Question: I'm making a game in C# and XNA 4.0 and I want to use a texture to show players a screenshot of each level in the level select menu.

Since I'm only using one texture, I need to load a new one every time that the player highlights a new option on the menu. I do so with code similar to the following:
'''
Texture2D levelTexture;
if(user.HighlightsNewOption)
{
//Notice that there is no form of unloading in this if statement
string file = levelSelectMenu.OptionNumber.ToString();
levelTexture = Content.Load<Texture2D>(file);
}
'''
However, I fear that this current setup will cause memory usage issues. Would this problem be solved by unloading the texture first and then loading the new one? If so, how can I do this?
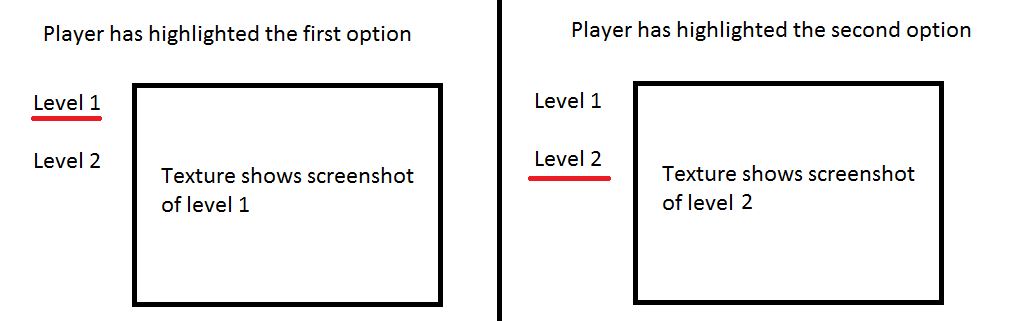
Answer: You can't unload a single texture. However you can unload an entire 'ContentManager' instance's contents all at once using 'ContentManager.Unload()'.
The way I approached memory management in XNA is to modularize the game screens and menus into components. Each gets their own 'ContentManager' instances, unloading them when no longer needed.
Using that philosophy, I wouldn't worry about the memory usage here. Give your menu its own 'ContentManager' instance. Load all of the screenshots at once when loading the content for your menu. When the menu is exited, unload it and unload its content with 'ContentManager.Unload()'.
Your player's device can probably handle a few screenshots. If you've got something like 100 levels you could limit each to a small thumbnail.
If you really, really need to, you can make each screenshot its own component which has its own 'ContentManager', but that is not recommended.
For further reading try: <URL>